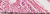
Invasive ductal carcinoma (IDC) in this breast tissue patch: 0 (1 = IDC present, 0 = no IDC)